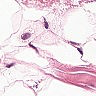
Metastatic tissue present: no